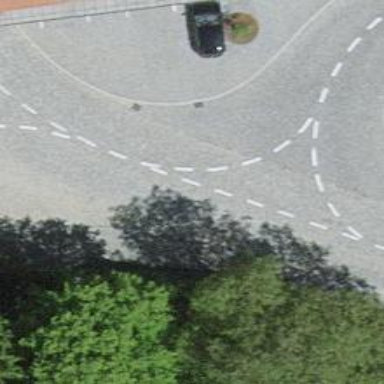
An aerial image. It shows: Tertiary road with cobblestone surface.